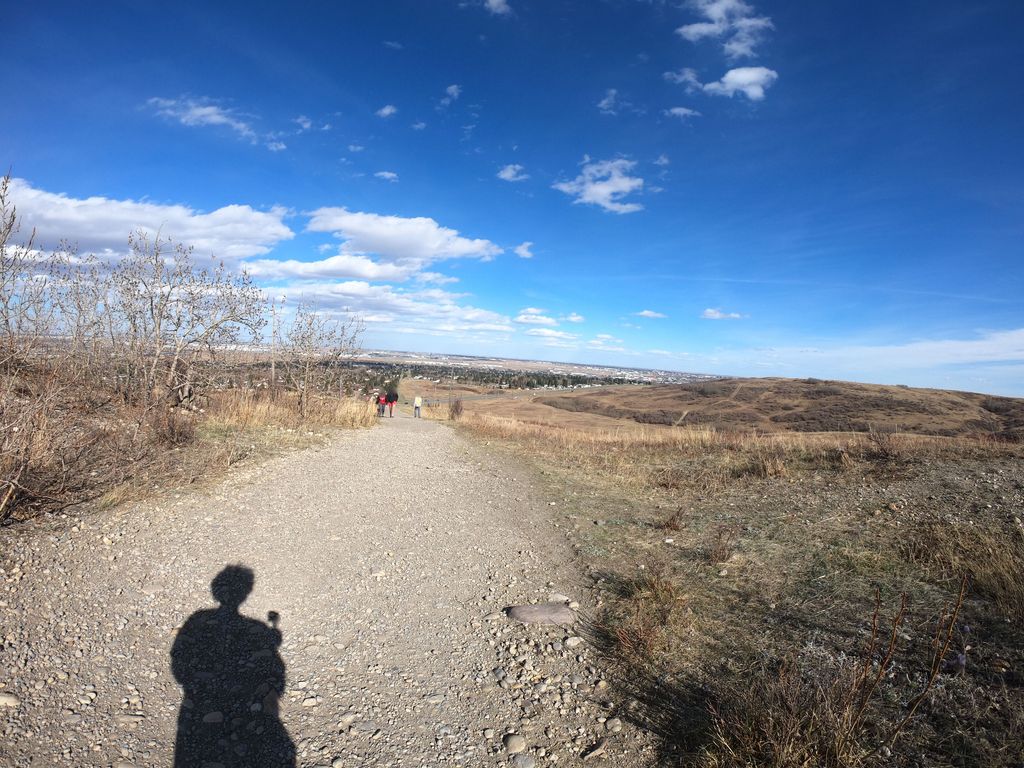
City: calgary